Question: In my cocoa OS X application, I have a with a xib file, and with xib files, I have added a Custom View in the WindowController, Where I am swapping those two Sub Views by removing and adding those Views when clicked in continue or next button.
'''
[[theViewController view] removeFromSuperview];
self.theViewController = [[WelcomeInstallViewController alloc] initWithNibName:newView bundle:nil];
[innerInstallerView addSubview:[theViewController view]];
[[theViewController view] setFrame:[innerInstallerView bounds]];
'''
Now In one of those views i have a button which needs to disable the continue button in the WindowController.I have looked into , this is my first mac,cocoa, objective c app. should i use NSNotificationCenter? i am confused, and didn't understand properly.

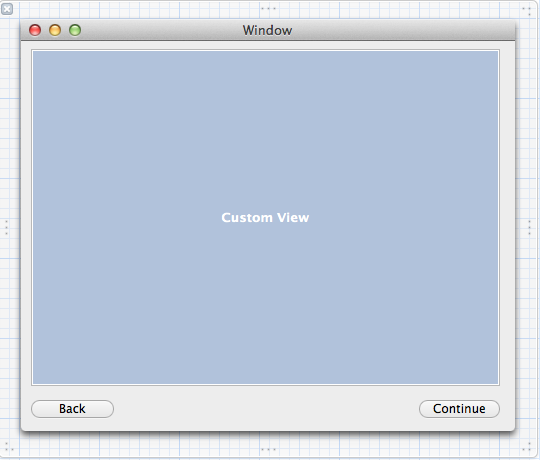
Answer: There are many ways to skin the cat..
The simplest approach would consist of adding an outlet to your 'NSWindowController' and link the button to that outlet in Interface Builder, then handle the button enablement on whatever conditions you require.
Notifications are one good way of loosely coupling application components, e.g. in case the window controller doesn't initiate the state change that would trigger the button to disable/enable itself.
Other possibilities include <URL> in Cocoa to..